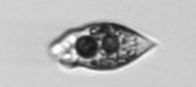
Label: Amphidinium